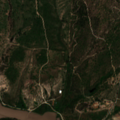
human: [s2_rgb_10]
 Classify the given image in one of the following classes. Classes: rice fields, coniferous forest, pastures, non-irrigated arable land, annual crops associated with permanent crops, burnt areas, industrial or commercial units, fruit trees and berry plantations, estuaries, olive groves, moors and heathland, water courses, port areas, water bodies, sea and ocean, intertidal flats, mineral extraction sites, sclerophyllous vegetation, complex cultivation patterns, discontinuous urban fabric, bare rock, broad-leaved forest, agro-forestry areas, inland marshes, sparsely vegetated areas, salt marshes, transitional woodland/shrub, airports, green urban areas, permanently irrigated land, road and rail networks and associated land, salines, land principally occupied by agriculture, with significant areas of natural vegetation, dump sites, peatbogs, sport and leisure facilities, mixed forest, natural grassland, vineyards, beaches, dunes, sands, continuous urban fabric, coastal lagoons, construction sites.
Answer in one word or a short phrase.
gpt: rice fields, agro-forestry areas, broad-leaved forest